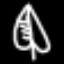
Label: leaf